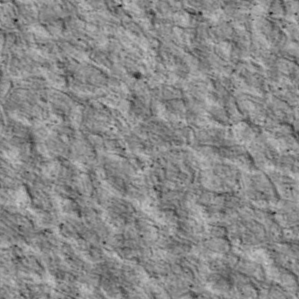
Label: non_frost